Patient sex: M
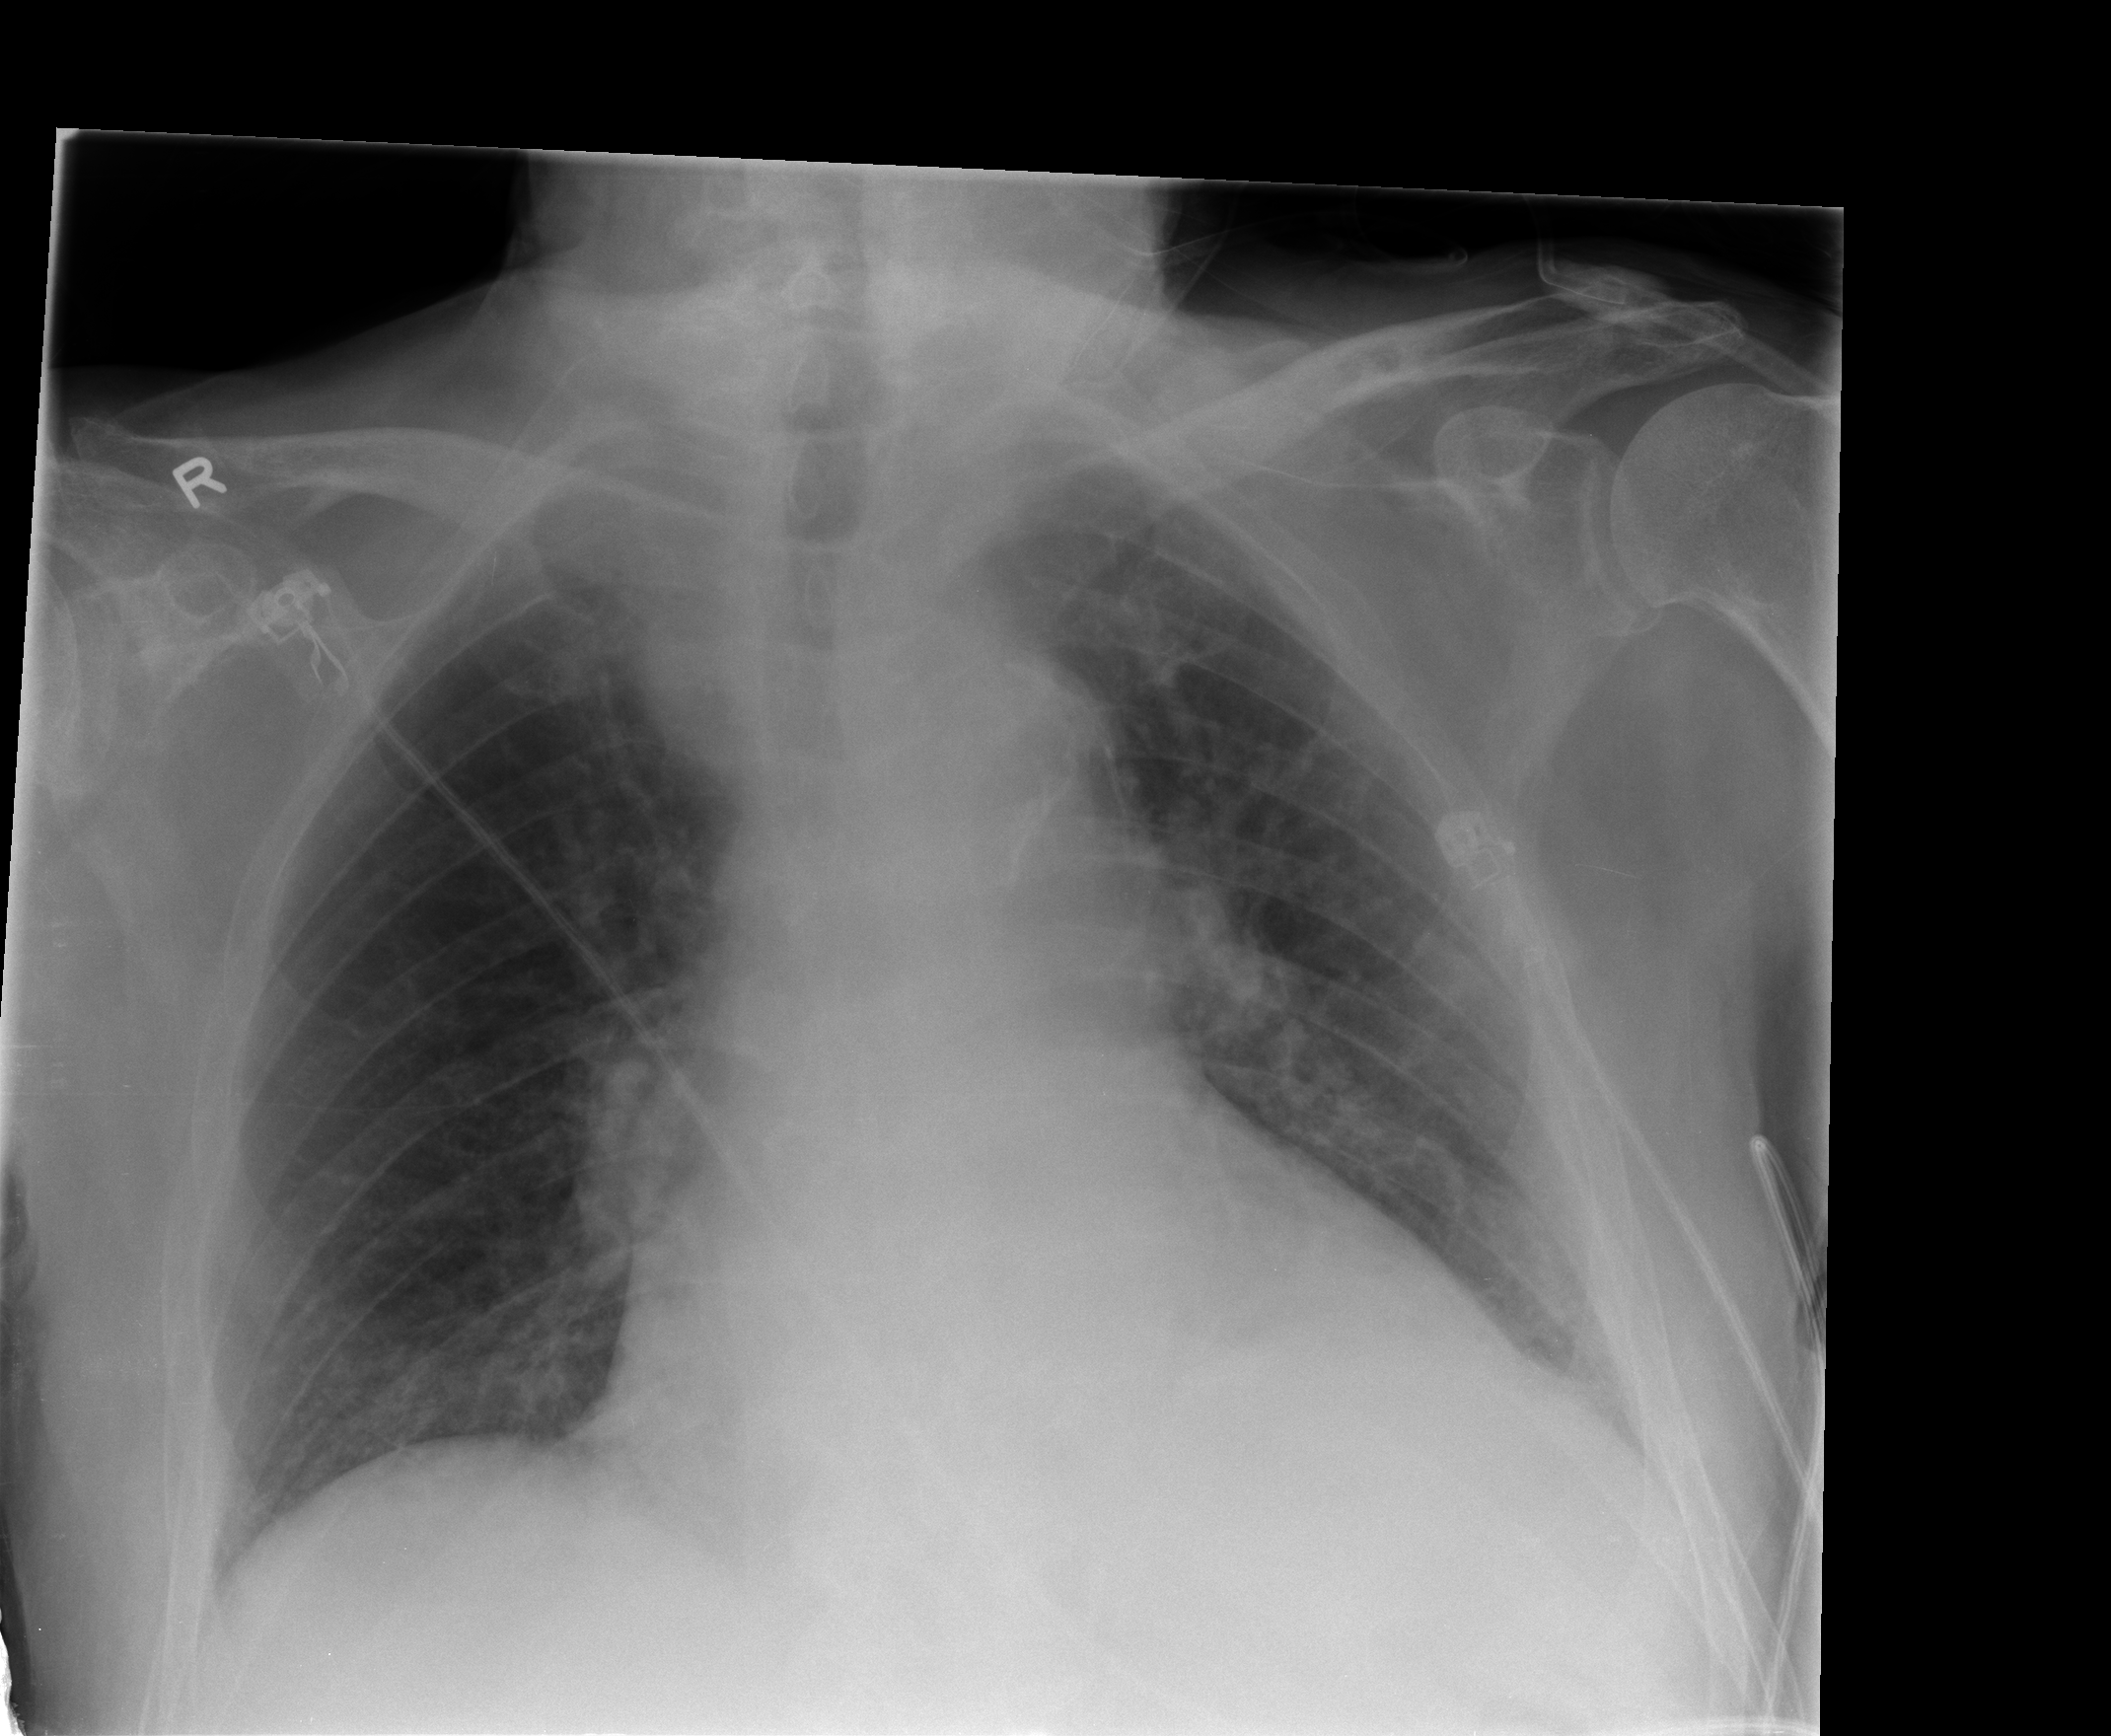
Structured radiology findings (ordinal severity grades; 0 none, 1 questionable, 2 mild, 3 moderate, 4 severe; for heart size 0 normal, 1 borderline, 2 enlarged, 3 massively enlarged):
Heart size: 2
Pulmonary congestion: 2
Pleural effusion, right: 0
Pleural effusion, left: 1
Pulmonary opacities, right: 0
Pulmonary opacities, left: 0
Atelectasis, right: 1
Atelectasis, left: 2